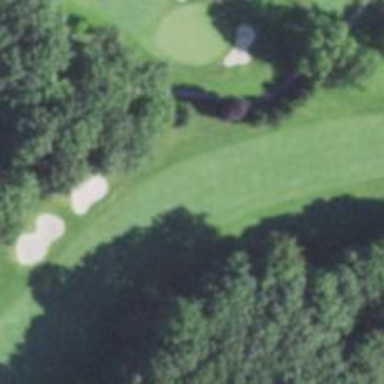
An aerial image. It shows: View of golf hole.